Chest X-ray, AP view. Patient: 14 years old, sex F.
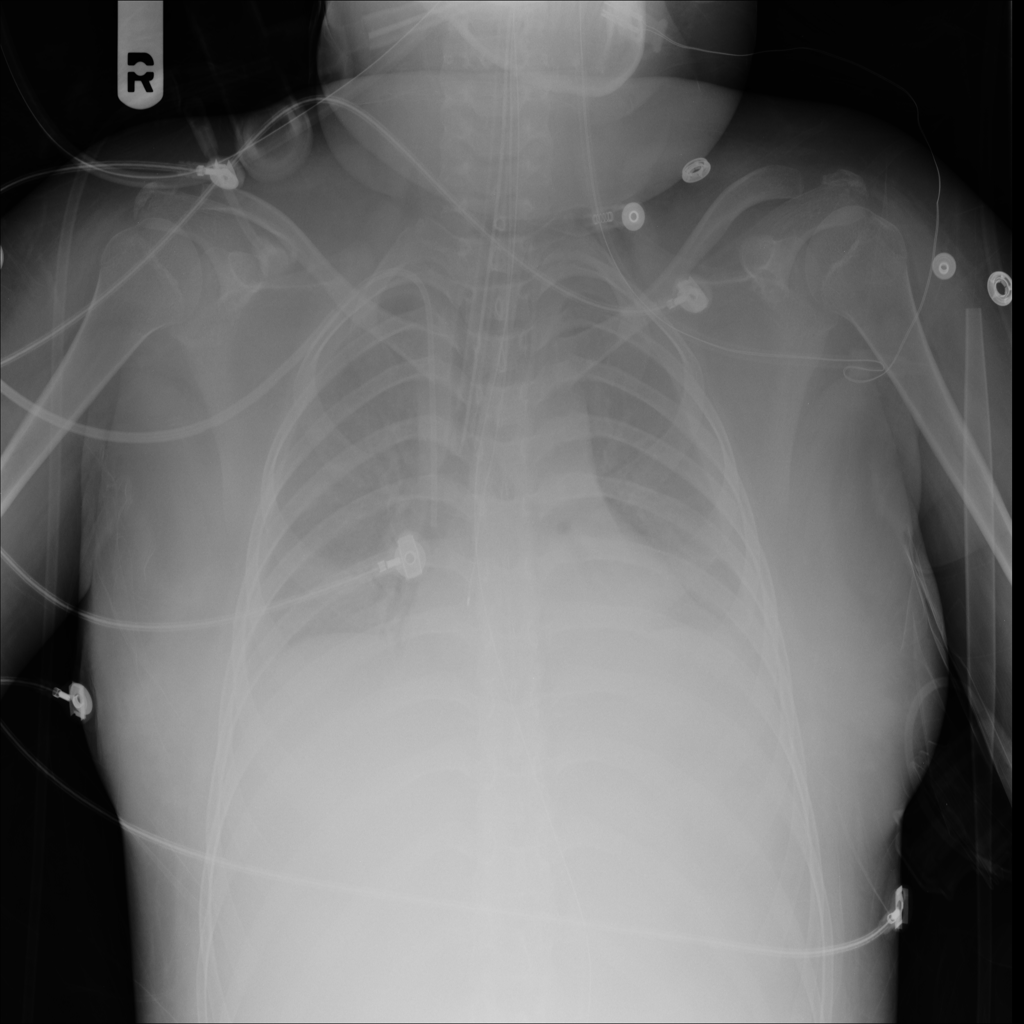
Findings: Effusion, Infiltration